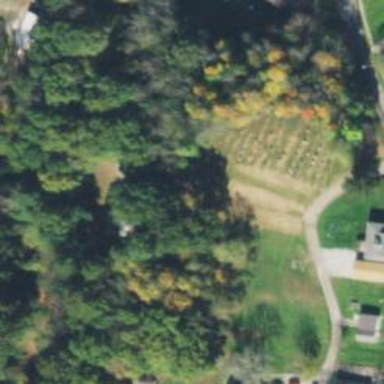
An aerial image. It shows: Graveyard.